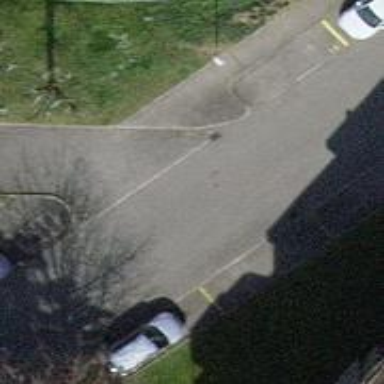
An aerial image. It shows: Residential road with asphalt surface. There is parallel parking on both sides of the street.